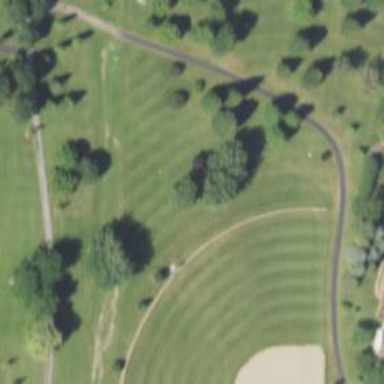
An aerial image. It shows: Disc golf hole.